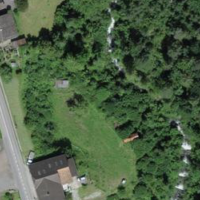
EUNIS habitat code: 44
Species observed at this site:
Podarcis muralis